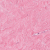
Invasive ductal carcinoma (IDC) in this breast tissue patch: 0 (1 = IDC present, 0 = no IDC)